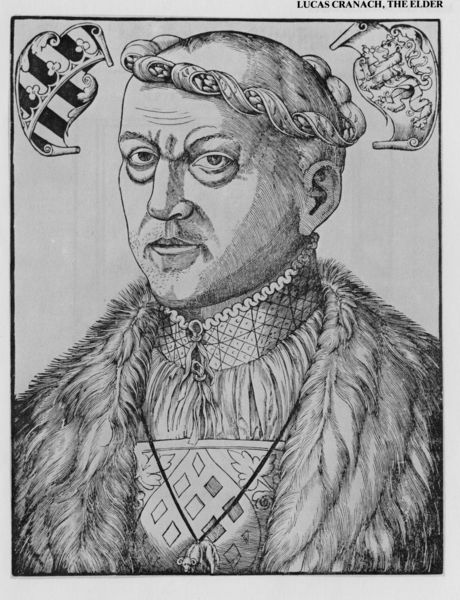
Titel: Bildnis von Georg, Kurfürst von Sachsen
Künstler: Lucas d.J. Cranach
Institution: (Seriendruck)
Schlagwörter: feder, kopf, mann, schatten, weiß, grau, haar, hell, licht, mund, nase, ohr, schwarz, stirn, zeichnung, blick, hemd, augen, falten, kragen, pelz, rahmen, bildnis, halskrause, herr, portrait, porträt, signatur, geistlicher, kostüm, mantel, adel, blatt, krone, lippen, maus, fell, schrift, furchen, kette, grafik, graphik, kahl, könig, ernst, glatze, streifen, edel, tränensäcke, schild, kohle, druck, schraffur, radierung, stich, schwarzweiß, text, bleistift, stehkragen, herrscher, nerz, kranz, krause, fürst, kurz, tracht, wappen, pelzkragen, rasiert, runzeln, anhänger, amulett, wams, mönch, gelehrter, löwe, kupferstich, kopfschmuck, graf, tonsur, seriendruck, lukas, vlies, cranach, lucas cranach, augensäcke, basedow, lukas cranach, streife, wapppen, mönsch, der ältere